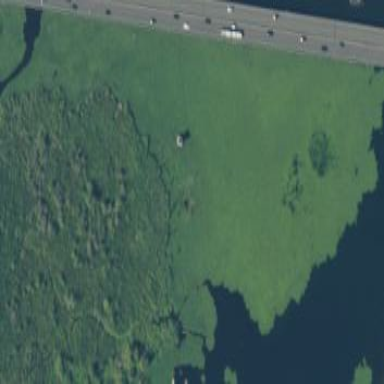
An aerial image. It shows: Reedbed in wetland area.